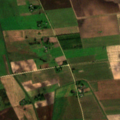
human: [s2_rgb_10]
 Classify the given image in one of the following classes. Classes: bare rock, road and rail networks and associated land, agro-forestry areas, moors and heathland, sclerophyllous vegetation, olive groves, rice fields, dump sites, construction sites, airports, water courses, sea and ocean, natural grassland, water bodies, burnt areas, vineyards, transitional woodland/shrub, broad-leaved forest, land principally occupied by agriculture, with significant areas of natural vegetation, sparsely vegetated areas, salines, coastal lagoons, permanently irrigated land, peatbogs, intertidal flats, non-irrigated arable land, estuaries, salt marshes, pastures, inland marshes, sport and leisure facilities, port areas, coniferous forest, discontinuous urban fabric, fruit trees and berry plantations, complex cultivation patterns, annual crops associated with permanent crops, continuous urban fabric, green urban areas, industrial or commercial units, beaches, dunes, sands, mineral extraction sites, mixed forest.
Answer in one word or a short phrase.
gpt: non-irrigated arable land, pastures, complex cultivation patterns